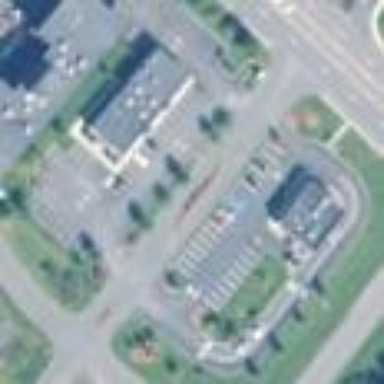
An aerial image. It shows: Retail area.